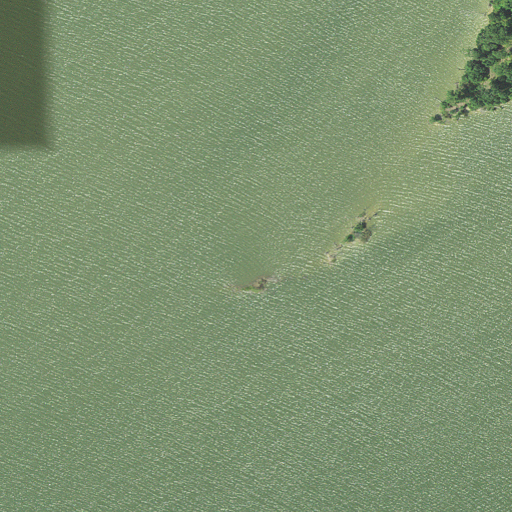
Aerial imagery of cape in Maryland named Hudsons Point containing open water and herbaceous wetlands